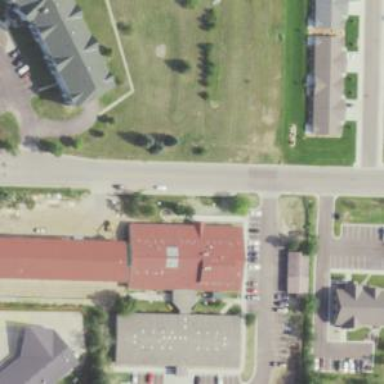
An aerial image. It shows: Building.